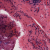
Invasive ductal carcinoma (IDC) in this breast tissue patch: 0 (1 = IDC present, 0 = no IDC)